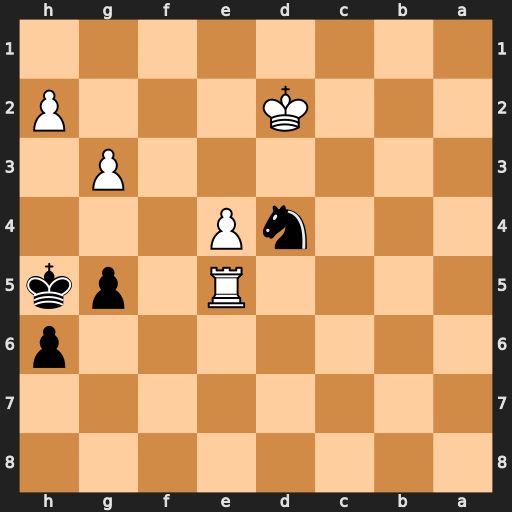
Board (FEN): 8/8/7p/4R1pk/3nP3/6P1/3K3P/8
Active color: b
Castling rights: -
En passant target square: -
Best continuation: Nf3+ Ke3 Nxe5